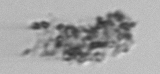
Label: detritus